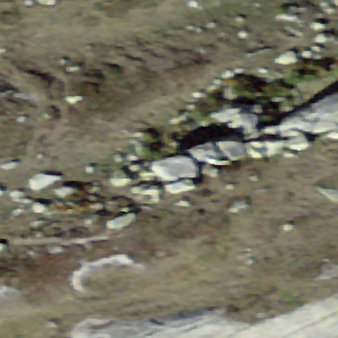
Label: bouldering_area